Field crop: maize
Growth stage: 2
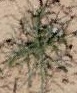
Species: salsola